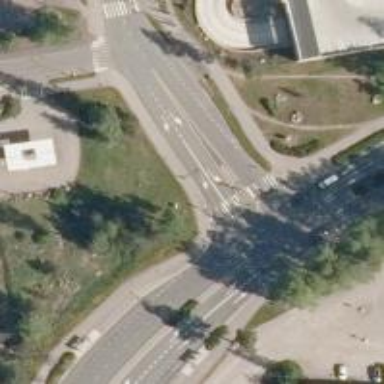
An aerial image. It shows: Crossing with island in the road.